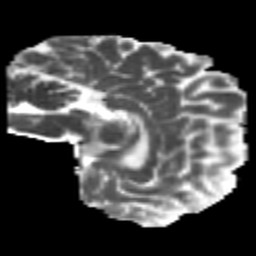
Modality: MD
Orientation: sagittal
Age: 24
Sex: male
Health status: healthy
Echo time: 0.074 s